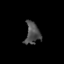
Tissue: prostate
Cell type: T cells
Senescence score: 0.703
Nuclear area (px): 315
Mean DAPI intensity: 76.476